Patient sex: F
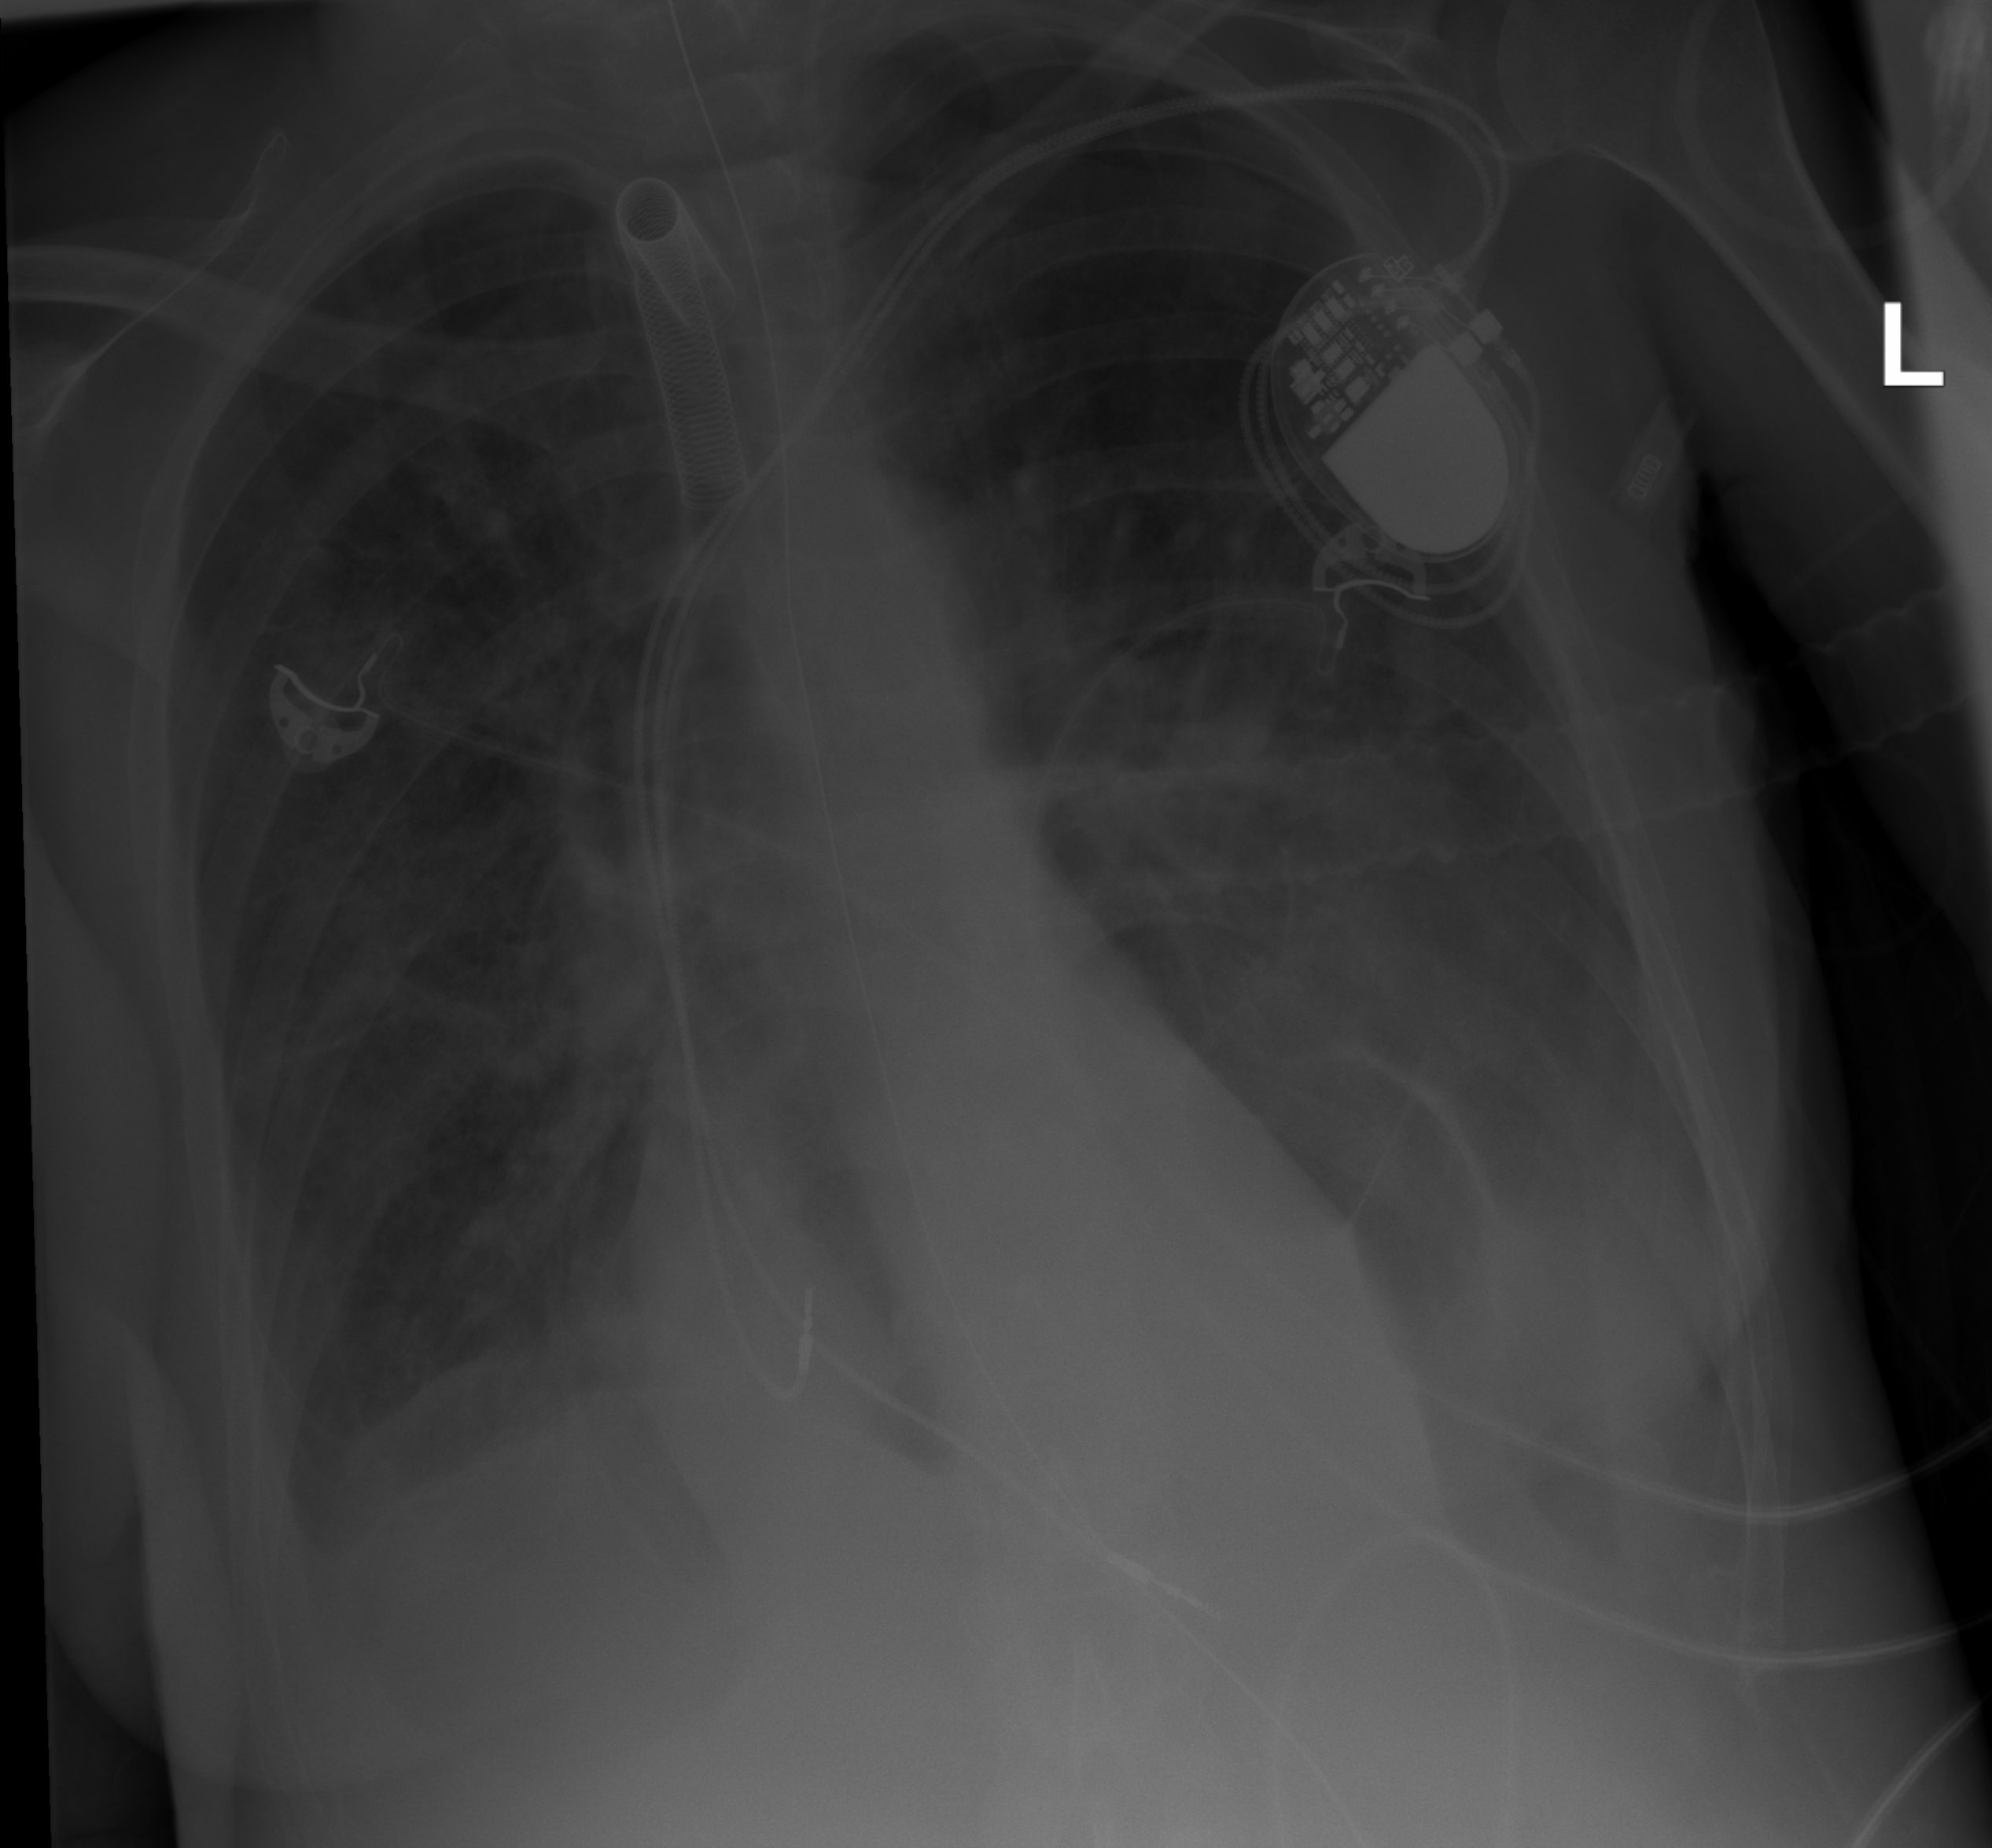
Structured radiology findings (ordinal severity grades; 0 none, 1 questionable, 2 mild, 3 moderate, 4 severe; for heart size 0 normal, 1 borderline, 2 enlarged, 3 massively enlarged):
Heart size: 0
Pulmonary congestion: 2
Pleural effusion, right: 2
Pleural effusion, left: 2
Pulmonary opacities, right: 2
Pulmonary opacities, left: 0
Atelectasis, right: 2
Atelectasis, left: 2